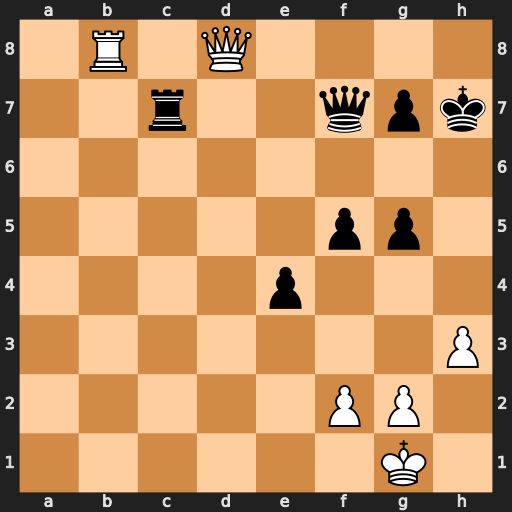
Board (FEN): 1R1Q4/2r2qpk/8/5pp1/4p3/7P/5PP1/6K1
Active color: w
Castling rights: -
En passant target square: -
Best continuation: Qh8+ Kg6 Rb6+